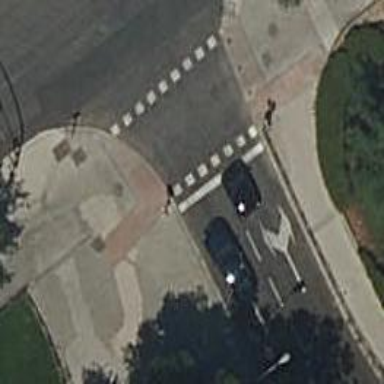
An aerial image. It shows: Crossing with zebra traffic signals.